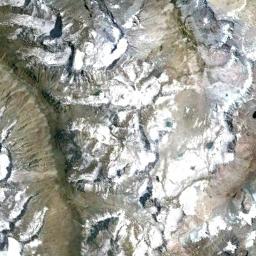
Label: snowberg